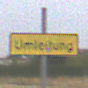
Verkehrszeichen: Umleitungsankuendigung
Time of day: Midday
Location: Outdoor (Suburban)
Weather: Overcast
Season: NotSpecified
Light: Natural